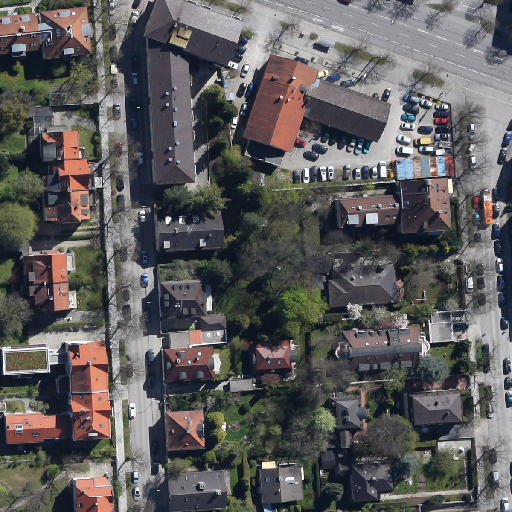
Referring expression: car